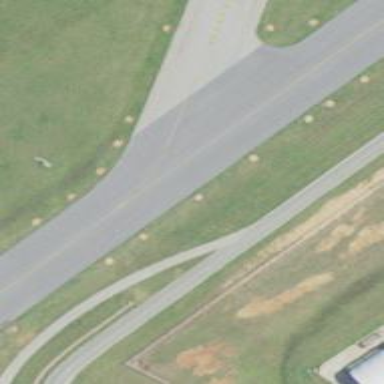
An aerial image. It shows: Image of taxiway at airport.